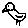
Label: bird